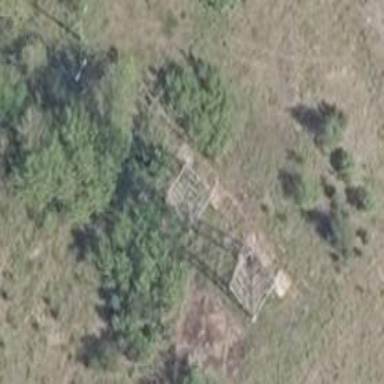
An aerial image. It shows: Tower with H-frame design.